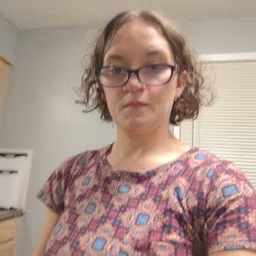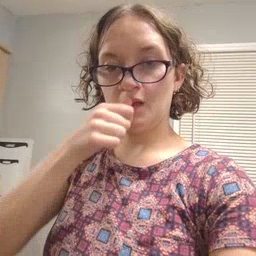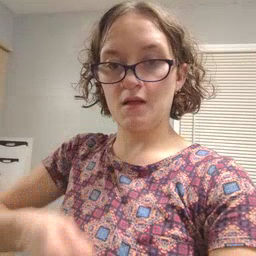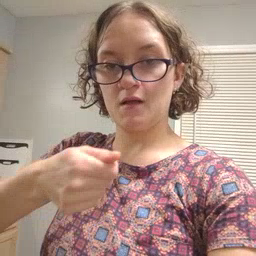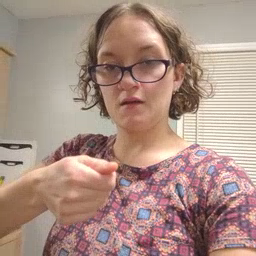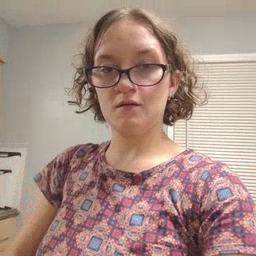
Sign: hide